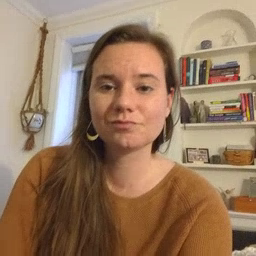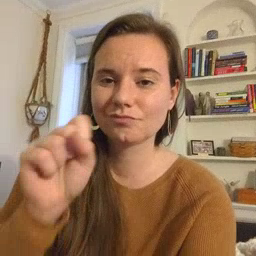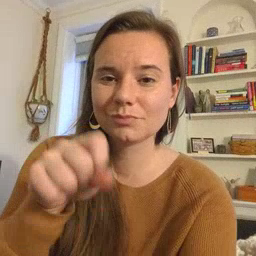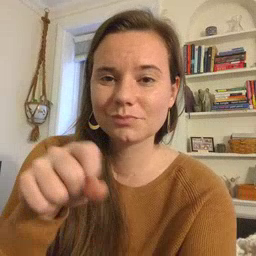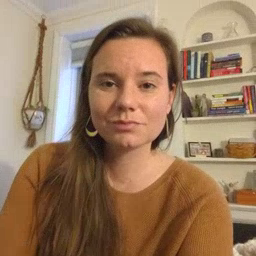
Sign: yes